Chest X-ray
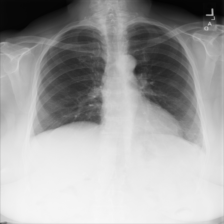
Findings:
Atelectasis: negative
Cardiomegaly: negative
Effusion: negative
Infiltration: negative
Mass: negative
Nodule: negative
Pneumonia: negative
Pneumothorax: negative
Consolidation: negative
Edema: negative
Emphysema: negative
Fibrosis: negative
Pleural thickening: negative
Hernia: negative